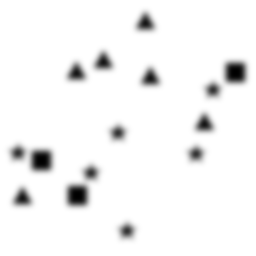
Squares: 3
Triangles: 6
Stars: 6
Total shapes: 15